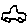
Label: car